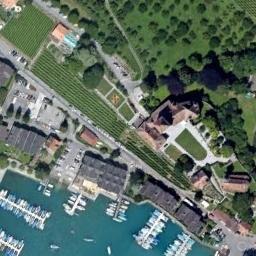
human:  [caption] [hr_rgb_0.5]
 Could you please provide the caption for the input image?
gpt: The brown palace is surrounded by some green areas and gray buildings and the waters is also next to the palace .

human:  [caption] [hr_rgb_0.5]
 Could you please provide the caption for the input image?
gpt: Many ships are near the palace .

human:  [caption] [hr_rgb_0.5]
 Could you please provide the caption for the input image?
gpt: The palace is on the grass next to the sea .

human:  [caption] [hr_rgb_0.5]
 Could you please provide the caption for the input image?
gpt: One side of the palace is the port, And the other side is the lawn .

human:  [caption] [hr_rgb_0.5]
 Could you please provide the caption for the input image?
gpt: There are green trees and lawns and a harbor beside the palace .